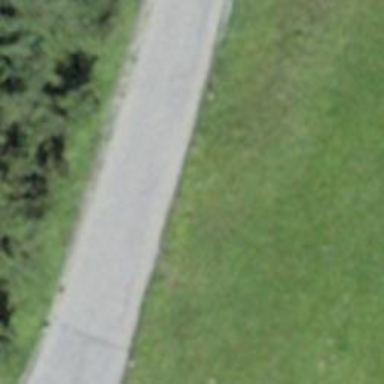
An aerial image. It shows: Asphalt road classified as tertiary.